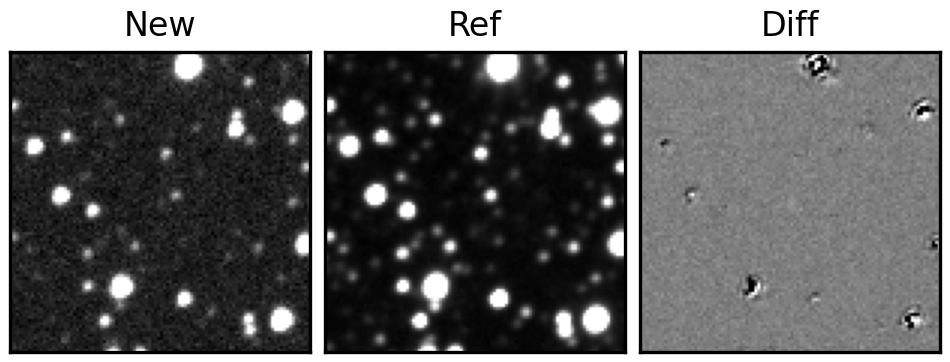
Label: real